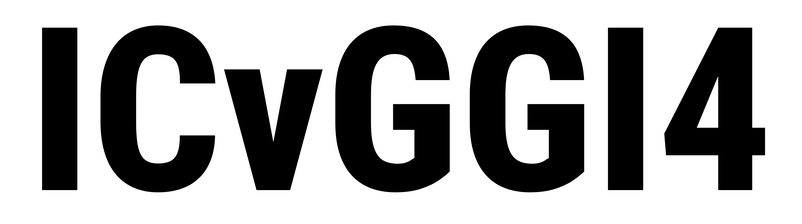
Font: Roboto_Condensed_ExtraBold